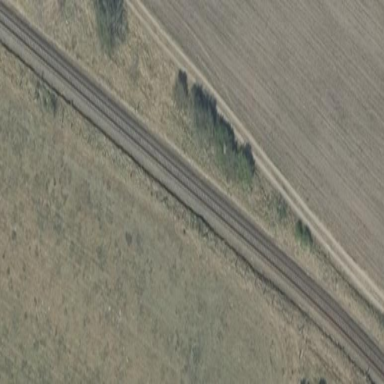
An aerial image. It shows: Railway area.